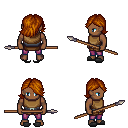
a pixel art fantasy rpg character, male body template, human, dark skin, leather chest armor, magenta pants, brunette swoop hairstyle, gray slippers, spear, four views (front, back, left, right), 2x2 character sprite sheet, small pixel art, hard edges, no anti-aliasing